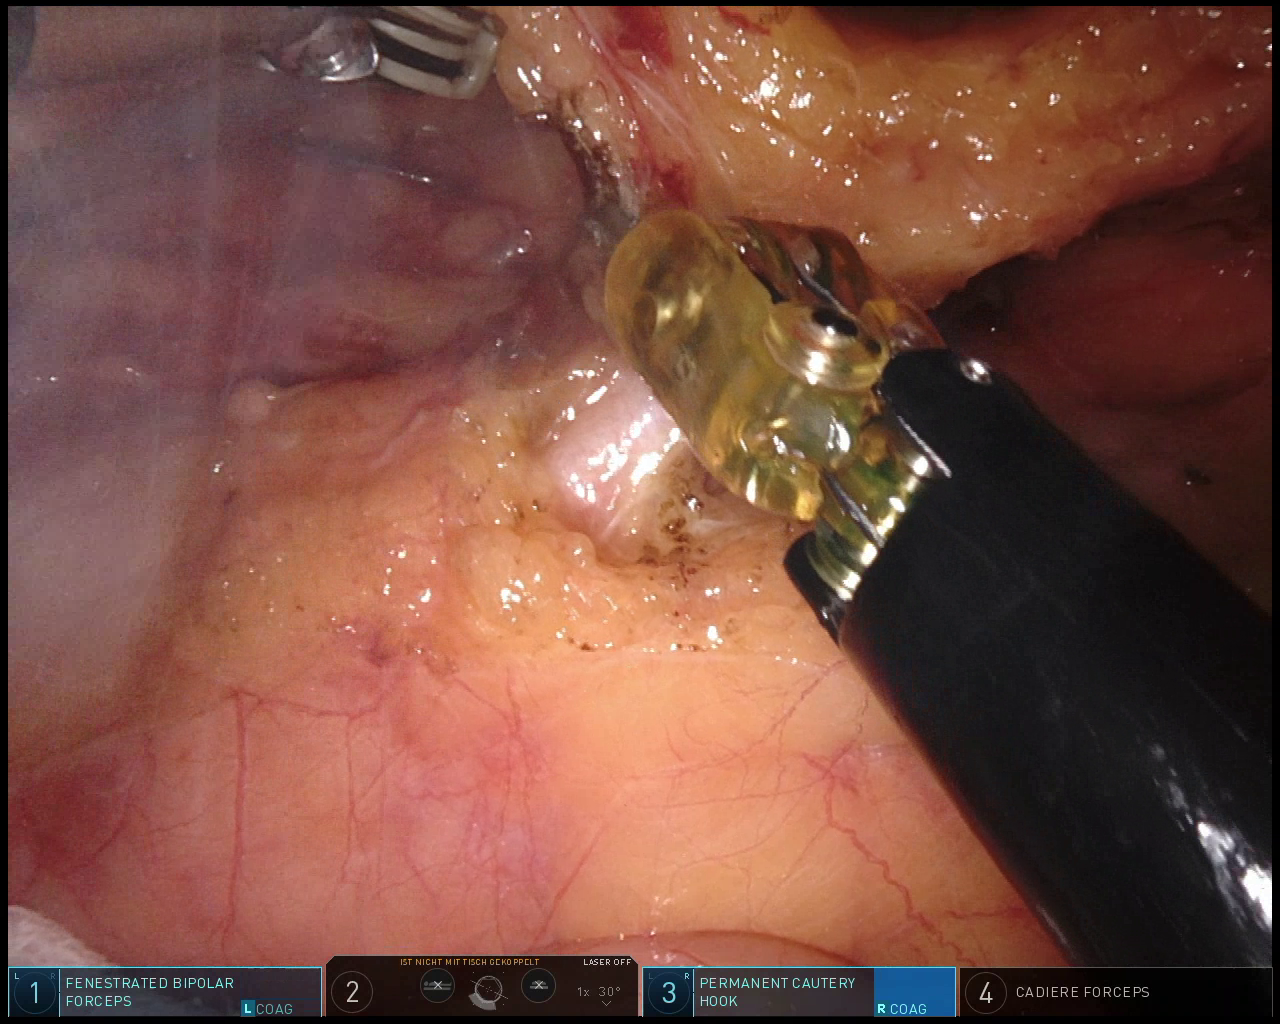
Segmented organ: inferior_mesenteric_artery
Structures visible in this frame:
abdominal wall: no
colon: no
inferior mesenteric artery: yes
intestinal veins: yes
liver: no
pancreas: no
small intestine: yes
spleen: no
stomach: no
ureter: no
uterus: no
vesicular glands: no